Field crop: maize
Growth stage: 2
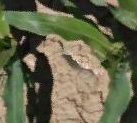
Species: maize